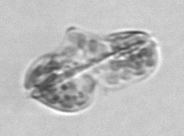
Label: Karenia